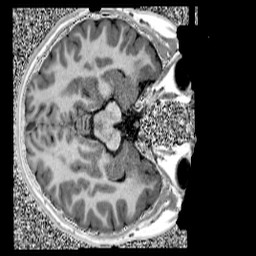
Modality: UNIT1
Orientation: axial
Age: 13
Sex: male
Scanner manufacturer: siemens
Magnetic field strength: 3 T
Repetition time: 4 s
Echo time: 0.00299 s